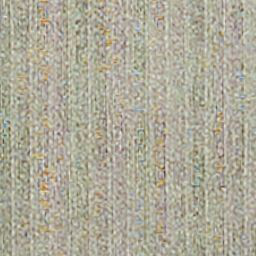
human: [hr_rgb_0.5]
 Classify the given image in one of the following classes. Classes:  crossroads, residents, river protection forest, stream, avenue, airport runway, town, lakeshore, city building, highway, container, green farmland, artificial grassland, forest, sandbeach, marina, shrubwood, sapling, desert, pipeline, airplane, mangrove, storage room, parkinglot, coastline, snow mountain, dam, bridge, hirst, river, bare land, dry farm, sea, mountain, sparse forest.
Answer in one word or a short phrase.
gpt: dry farm